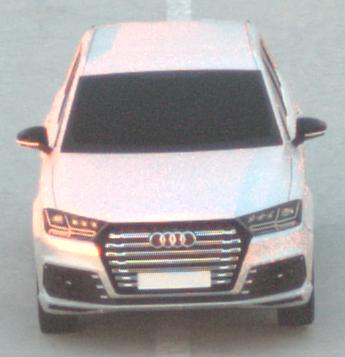
Make: Audi
Model: SQ7
Detailed model: -
Model produced from: 2016
Model produced until: 2018
Doors: 5
Color: white
Road condition: dry road
Daytime: sunrise or sunset
Contrast: medium contrast